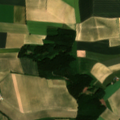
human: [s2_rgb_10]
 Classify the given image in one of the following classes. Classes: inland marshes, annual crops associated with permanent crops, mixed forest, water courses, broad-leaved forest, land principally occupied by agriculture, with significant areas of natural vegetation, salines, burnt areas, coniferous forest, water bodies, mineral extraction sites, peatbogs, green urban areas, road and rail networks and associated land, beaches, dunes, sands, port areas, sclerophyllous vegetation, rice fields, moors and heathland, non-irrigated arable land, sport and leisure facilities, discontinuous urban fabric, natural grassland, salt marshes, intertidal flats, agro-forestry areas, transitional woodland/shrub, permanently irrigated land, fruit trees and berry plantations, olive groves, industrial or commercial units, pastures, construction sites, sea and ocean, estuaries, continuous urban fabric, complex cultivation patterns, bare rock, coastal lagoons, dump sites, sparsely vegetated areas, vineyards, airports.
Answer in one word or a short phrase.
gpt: non-irrigated arable land, mixed forest